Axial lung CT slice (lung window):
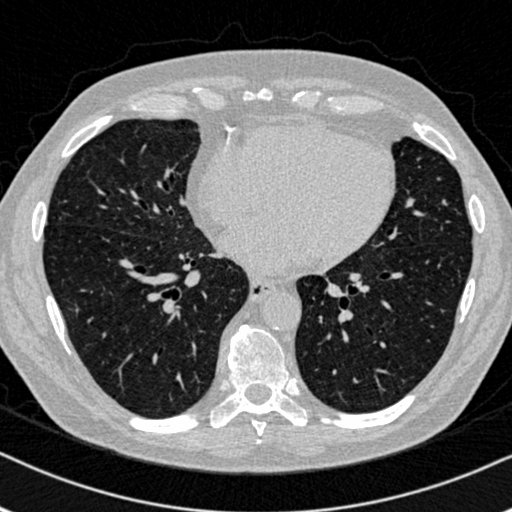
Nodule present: no